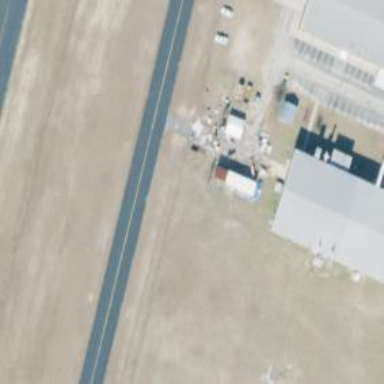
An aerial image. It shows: Image of taxiway at airport.